四年级 · 画法几何学
动手画一画。(3 分)

、.jpg)
(1)画出直线 AB。
(2)画出射线 $A C$ 。
(3)画出线段 $\mathrm{BC}$ 。
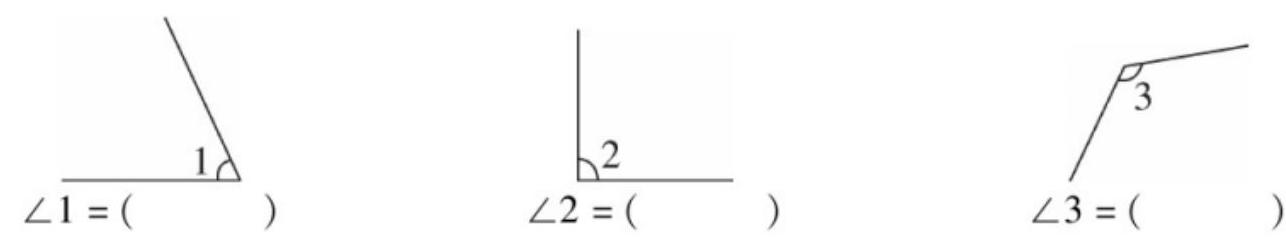
答案: $, 49^{\circ}, 88^{\circ}, 35^{\circ}, 72^{\circ}, 10^{\circ} 90^{\circ}$
$100^{\circ}, 91^{\circ}, 179^{\circ}, 146^{\circ}, 120^{\circ}, 168^{\circ} \quad 180^{\circ}
解析: 答案: $, 49^{\circ}, 88^{\circ}, 35^{\circ}, 72^{\circ}, 10^{\circ} 90^{\circ}$
$100^{\circ}, 91^{\circ}, 179^{\circ}, 146^{\circ}, 120^{\circ}, 168^{\circ} \quad 180^{\circ}